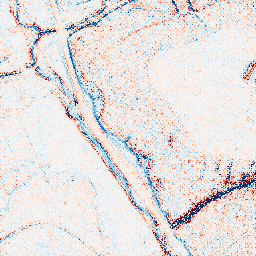
Category: edge_preserving
Decomposition family: anisotropic_diffusion
Decomposition parameters: iterations: 20
kappa: 50
gamma: 0.15
Upsampling method: regularized
Upsampling parameters: scale: 2
lambda_reg: 0.1
Upsampling scale: 2